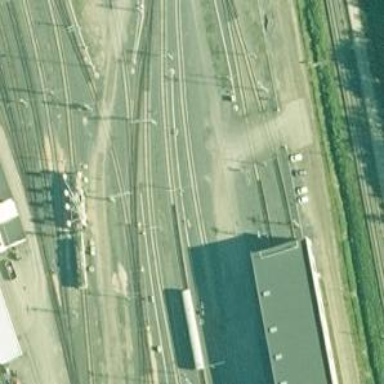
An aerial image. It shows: Rail yard with electrified contact lines for the trains.